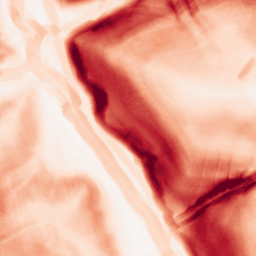
Category: morphological
Decomposition family: morphological_gradient
Decomposition parameters: size: 7
shape: diamond
Upsampling method: quartic
Upsampling parameters: scale: 2
Upsampling scale: 2